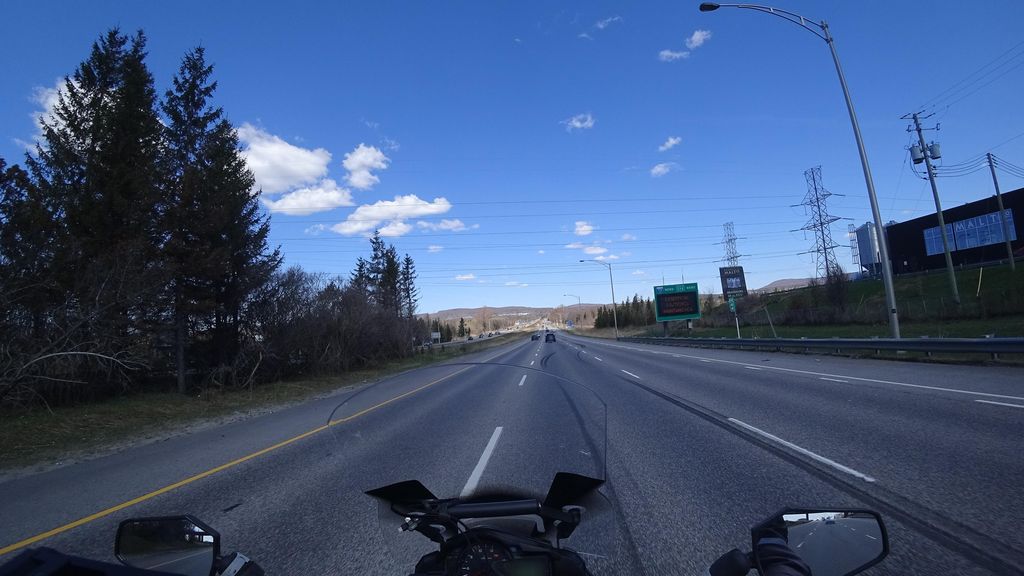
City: quebec_city